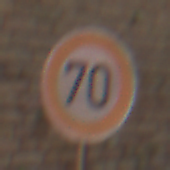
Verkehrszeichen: Geschwindigkeit70
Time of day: MorningAfternoon
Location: Outdoor (Urban)
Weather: Clear
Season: NotSpecified
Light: Natural